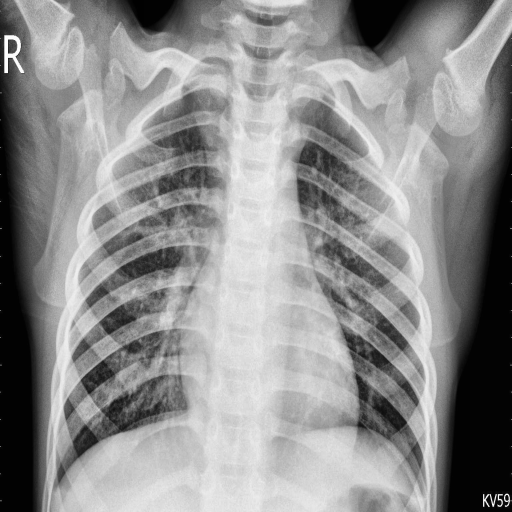
Finding: PNEUMONIA